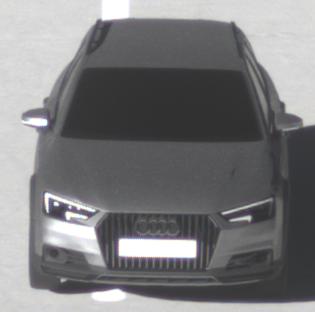
Make: Audi
Model: A4 Allroad 45 TFSI
Detailed model: A4 (B9) allroad
Model produced from: 2019/02
Model produced until: 2019/05
Doors: 5
Color: gray
Road condition: dry road
Daytime: morning or afternoon
Contrast: high contrast